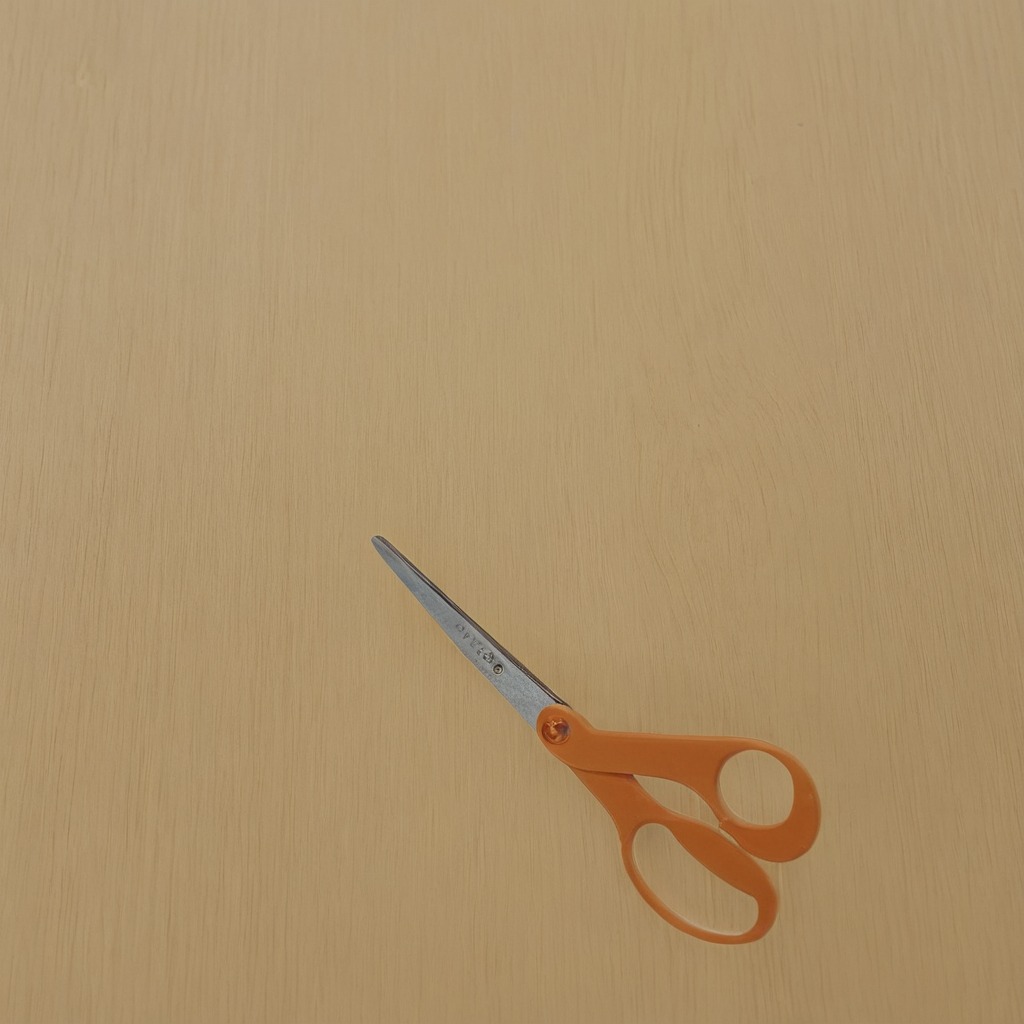
A scissor lies on a plywood surface in a paint workshop lit by afternoon window light.